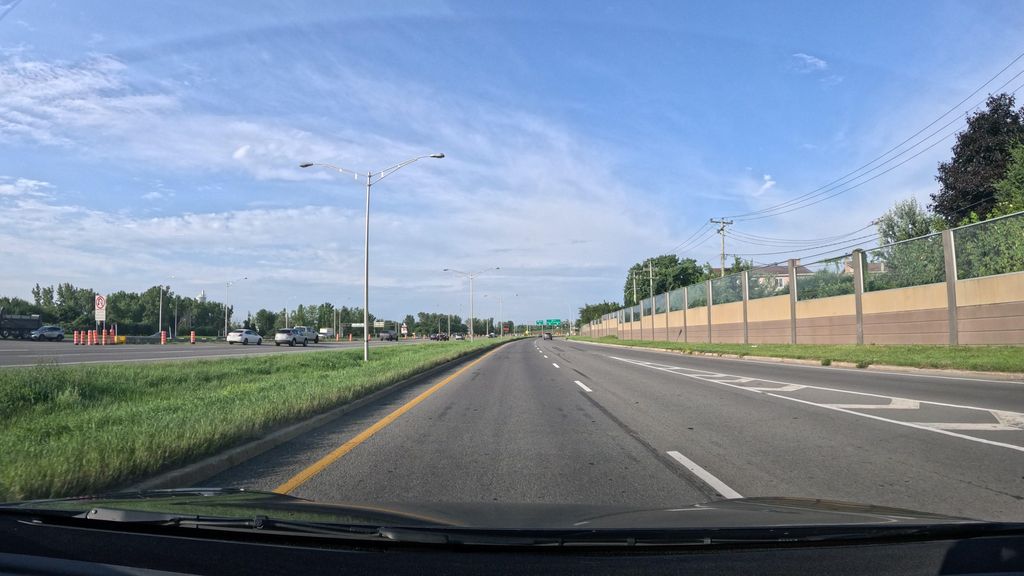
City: montreal